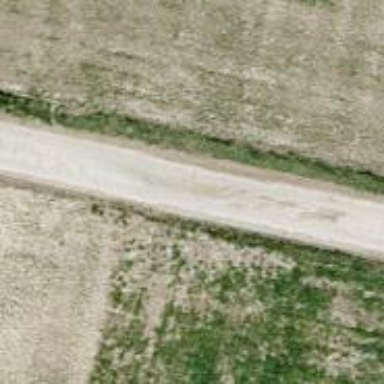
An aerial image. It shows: Concrete track with grade 1 standard.